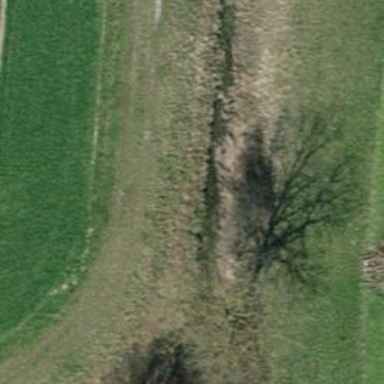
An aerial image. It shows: Grass track with grade4 surface.